Шар радиуса $R$, скользящий по гладкой горизонтальной поверхности, налетает на ступеньку высотой $H=\frac{R}{5}$.
При какой скорости скольжения шар «запрыгнет» на ступеньку после первого удара? Удар шара о ступеньку абсолютно упругий. Трения нет.
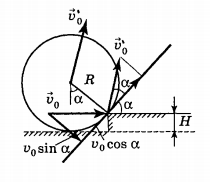
Решение: Как видно из рисунка. $$ \cos \alpha=\frac{R-H}{R}=\frac{4}{5}, \sin \alpha=\frac{3}{5}. $$  Скорость центра масс после удара сохраняется неизменной по модулю $\left(v_{0}^{\prime}=v_{0}\right)$, и направлена она под углом $2 \alpha$ к горизонту. После удара шар должен пролететь в горизонтальном направлении расстояние, не меньшее, чем $R \sin \alpha$, чтобы «запрыгнуть» на ступеньку. Горизонтальная проекция скорости сразу после удара будет равна $v_{0} \cos 2 \alpha$ а вертикальная — $v_{0} \sin 2 \alpha$. Минимальное время полета шара равно $$ t_{0}=\frac{R \sin \alpha}{v_{0} \cos 2 \alpha}. $$ Высота ступеньки $H$ должна удовлетворять условию: $$ H \leq\left(v_{0} \sin 2 \alpha\right) t_{0}-\frac{g t_{0}^{2}}{2}, $$ откуда после алгебраических преобразований получим $$ v^{2} \geq \frac{1125}{914} g R. $$ $($Здесь учтено, что $\sin 2 \alpha=\frac{24}{25}$, $\cos 2 \alpha=\frac{7}{25})$.
Ответ: $$ v^{2} \geq \frac{1125}{914} g R. $$
Темы:
T, Механика, Динамика, ЗСЭ, Всероссийские